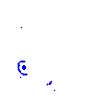
Particle: pion